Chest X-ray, PA view. Patient: 45 years old, sex M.
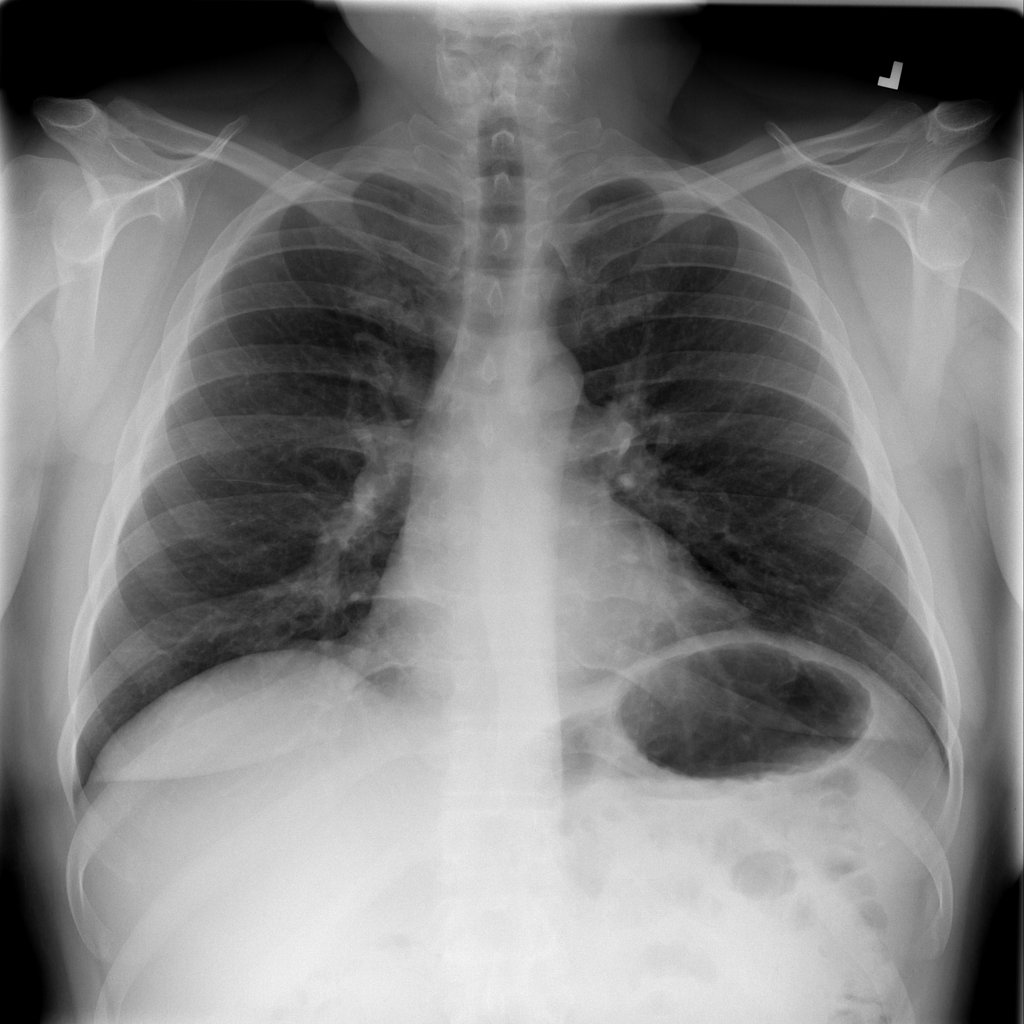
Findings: No Finding